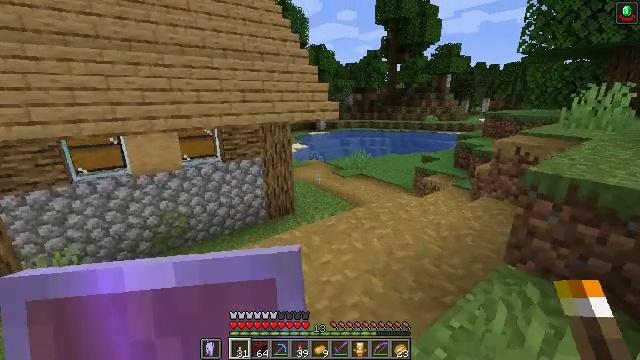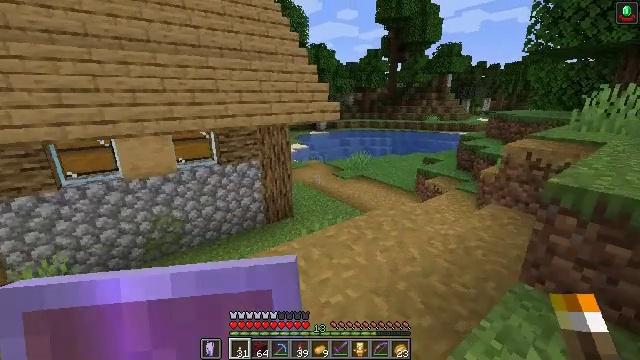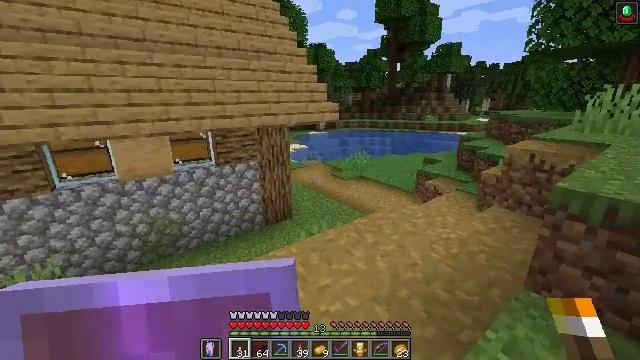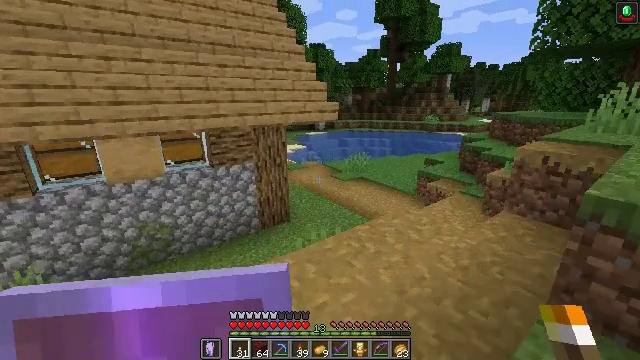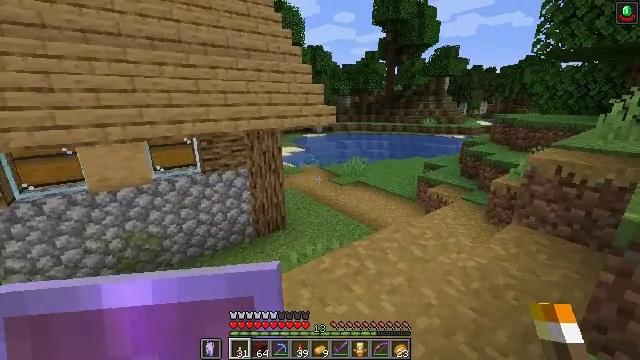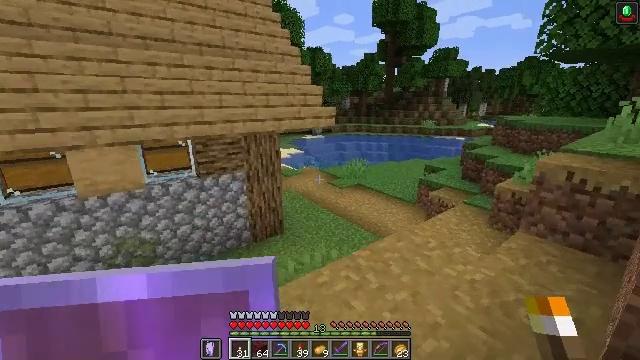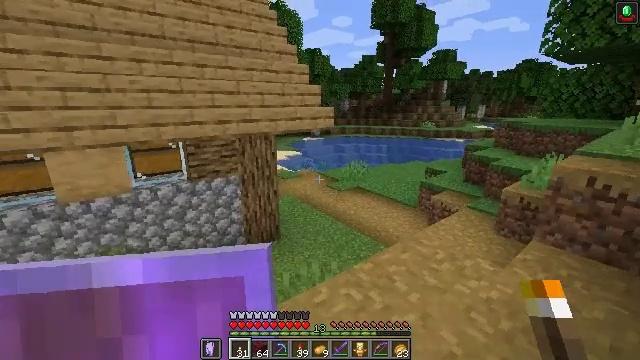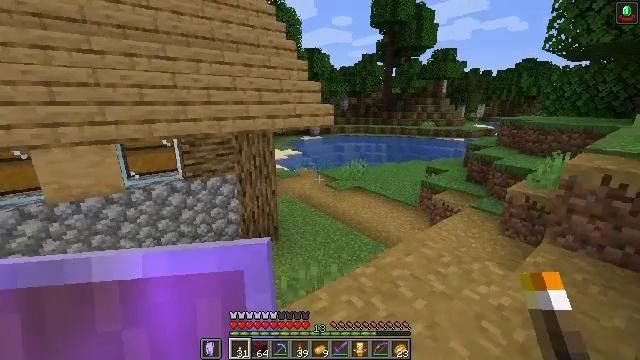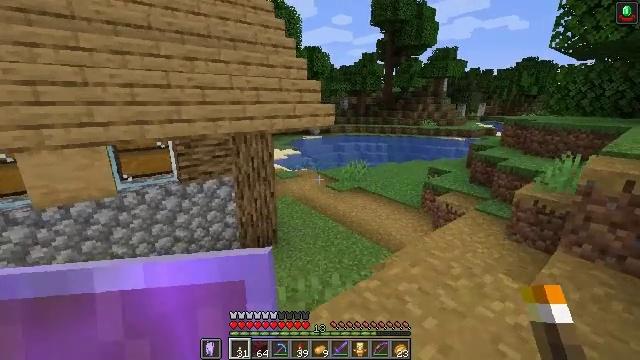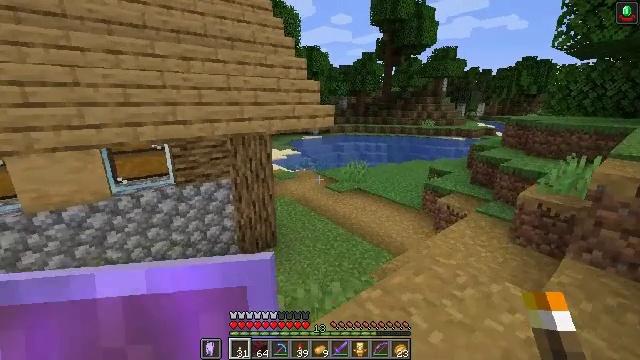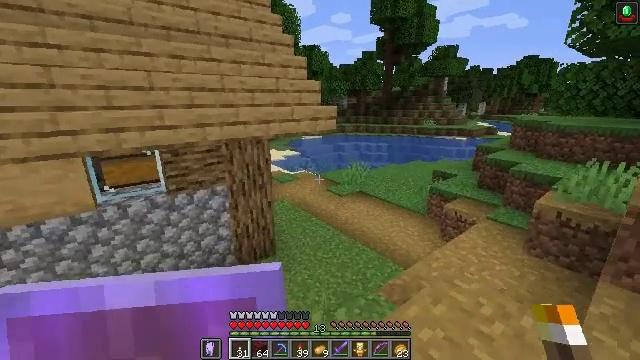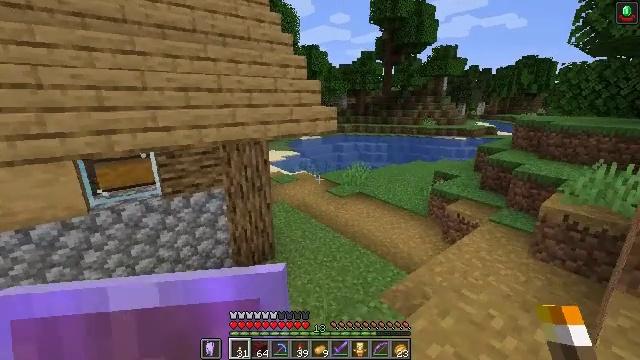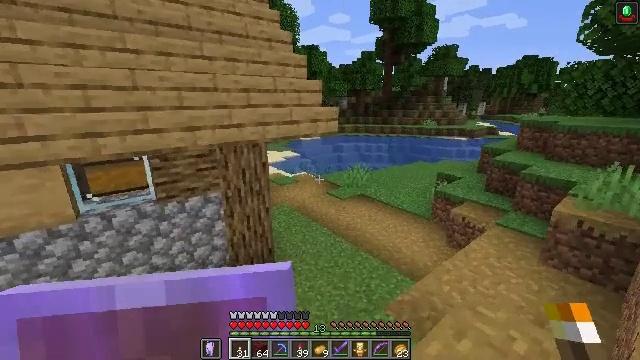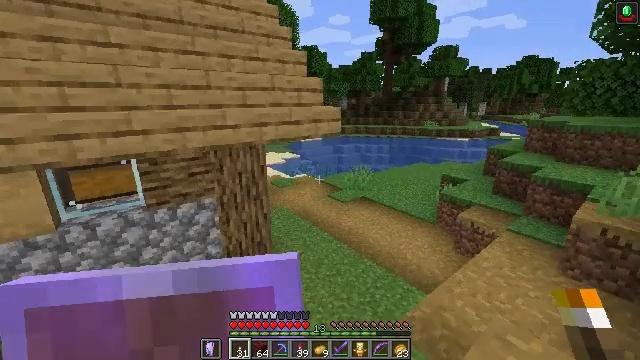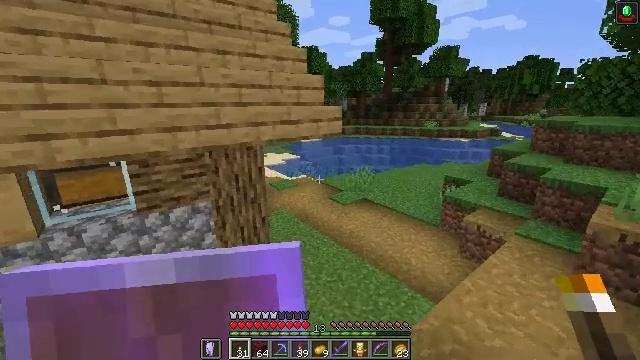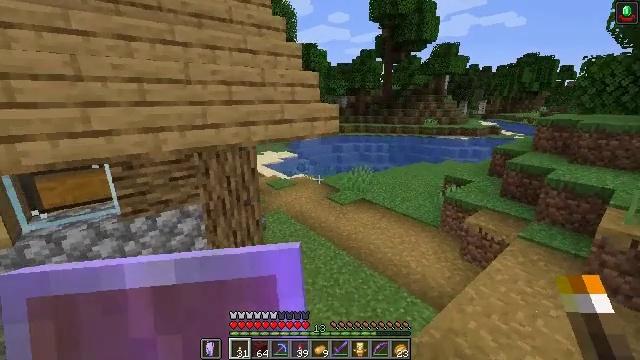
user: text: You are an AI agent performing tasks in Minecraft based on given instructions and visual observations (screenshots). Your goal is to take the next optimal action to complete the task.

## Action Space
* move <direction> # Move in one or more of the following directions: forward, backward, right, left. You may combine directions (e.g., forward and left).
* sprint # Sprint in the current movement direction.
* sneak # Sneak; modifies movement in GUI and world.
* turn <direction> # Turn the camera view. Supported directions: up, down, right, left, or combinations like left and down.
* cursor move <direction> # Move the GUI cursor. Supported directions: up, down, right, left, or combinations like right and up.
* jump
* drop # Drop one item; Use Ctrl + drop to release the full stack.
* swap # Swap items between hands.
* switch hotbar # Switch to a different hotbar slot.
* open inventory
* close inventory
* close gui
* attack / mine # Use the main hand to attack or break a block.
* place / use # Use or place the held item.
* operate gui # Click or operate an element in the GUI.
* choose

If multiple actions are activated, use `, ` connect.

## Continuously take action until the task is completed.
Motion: motion action
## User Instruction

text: Create TNT using the crafting table.
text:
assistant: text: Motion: move forward
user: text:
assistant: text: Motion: move forward
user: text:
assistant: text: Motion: move forward
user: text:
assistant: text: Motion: move forward
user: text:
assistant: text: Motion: move forward
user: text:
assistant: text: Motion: move forward
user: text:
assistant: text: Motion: move forward
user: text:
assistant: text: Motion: move forward
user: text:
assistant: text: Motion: move forward
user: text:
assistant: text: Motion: move forward
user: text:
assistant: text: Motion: move forward
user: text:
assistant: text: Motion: move forward
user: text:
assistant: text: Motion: move forward
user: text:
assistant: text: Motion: move forward
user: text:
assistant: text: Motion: move forward and move right
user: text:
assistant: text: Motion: move forward and move right, turn down
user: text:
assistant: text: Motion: move forward and move right
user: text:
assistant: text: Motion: move forward and move right
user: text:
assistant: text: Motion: move forward and move right, turn left and down
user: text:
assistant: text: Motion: move forward and move right, turn left and down
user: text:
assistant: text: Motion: move forward and move right, turn left
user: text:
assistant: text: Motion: move forward and move right
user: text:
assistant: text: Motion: move forward and move right
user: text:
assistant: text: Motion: move forward, turn up
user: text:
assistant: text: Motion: move forward, turn right and up
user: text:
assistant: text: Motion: move forward, turn left and up
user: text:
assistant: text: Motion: move forward
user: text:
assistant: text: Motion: move forward
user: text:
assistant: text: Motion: move forward
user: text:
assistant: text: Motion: move forward